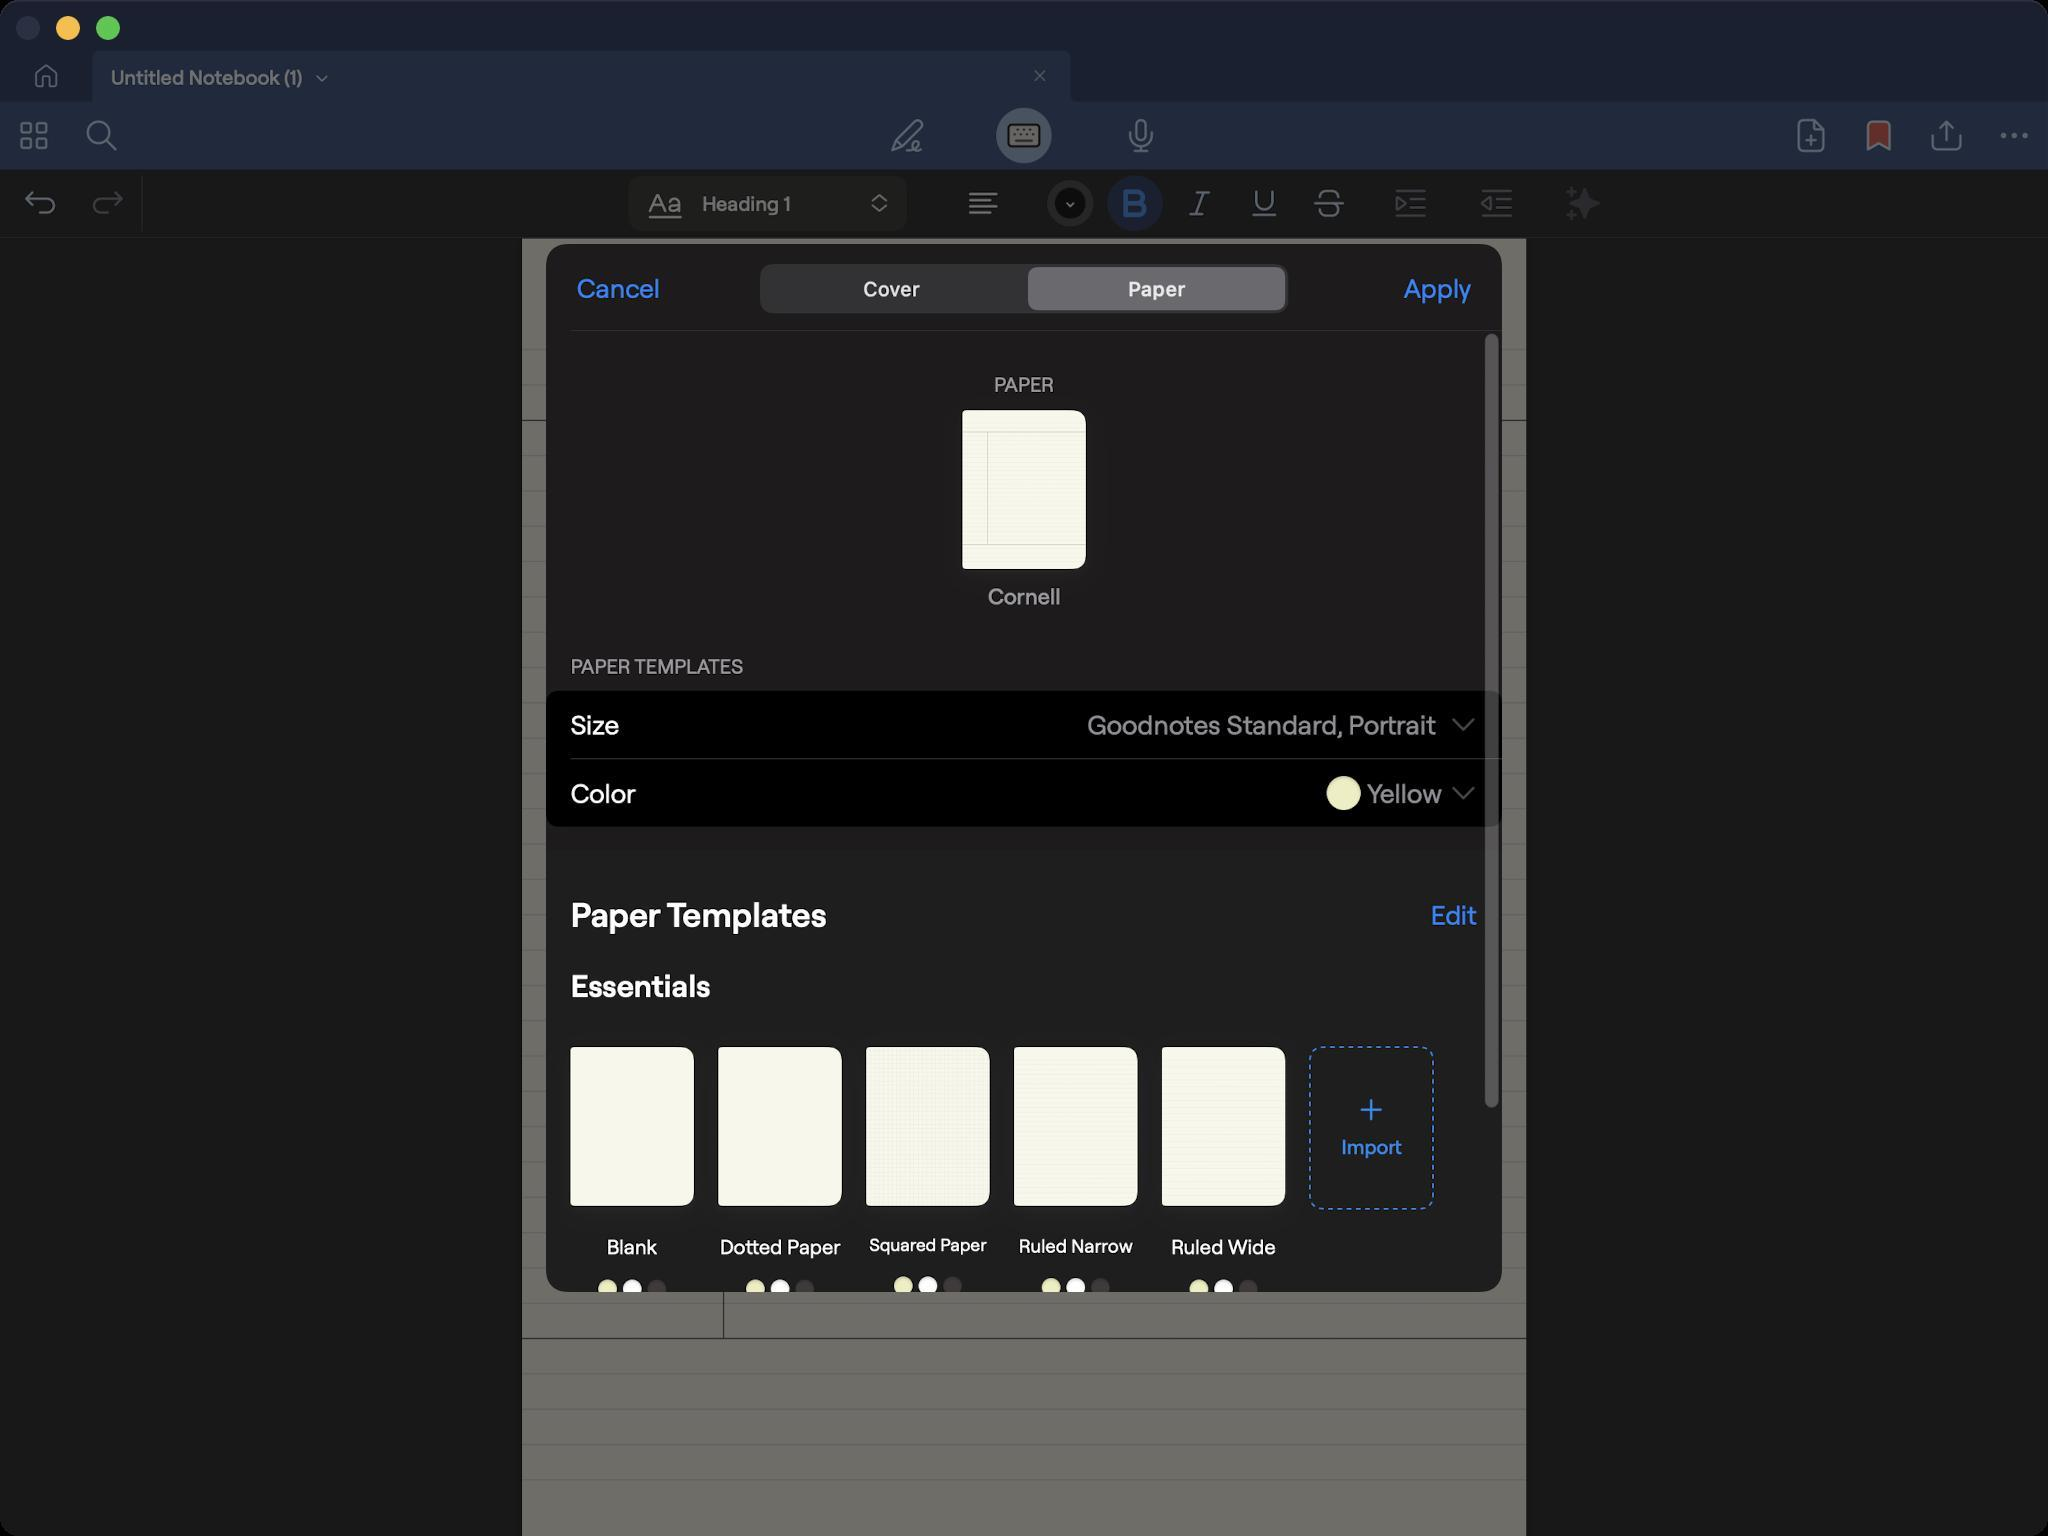
Accessibility tree:
{"name": "Untitled_Notebook_(1)", "role": "AXWindow", "description": null, "role_description": "standard window", "value": null, "position": "352.00;95.00", "size": "1024;768", "children": [{"name": null, "role": "AXGroup", "description": null, "role_description": "group", "value": null, "position": "0.00;0.00", "size": "1024;768", "children": [{"name": null, "role": "AXGroup", "description": null, "role_description": "group", "value": null, "position": "0.00;0.00", "size": "1024;28", "children": []}, {"name": null, "role": "AXGroup", "description": null, "role_description": "group", "value": null, "position": "0.00;0.00", "size": "1024;15", "children": []}, {"name": null, "role": "AXGroup", "description": null, "role_description": "group", "value": null, "position": "0.00;0.00", "size": "1024;768", "children": []}]}, {"name": null, "role": "AXButton", "description": null, "role_description": "close button", "value": null, "position": "7.00;6.00", "size": "14;16", "children": []}, {"name": null, "role": "AXButton", "description": null, "role_description": "zoom button", "value": null, "position": "47.00;6.00", "size": "14;16", "children": [{"name": null, "role": "AXGroup", "description": null, "role_description": "group", "value": null, "position": "47.00;6.00", "size": "14;16", "children": [{"name": null, "role": "AXGroup", "description": null, "role_description": "group", "value": null, "position": "47.00;6.00", "size": "14;16", "children": []}]}]}, {"name": null, "role": "AXButton", "description": null, "role_description": "minimize button", "value": null, "position": "27.00;6.00", "size": "14;16", "children": []}, {"name": null, "role": "AXSheet", "description": null, "role_description": "sheet", "value": null, "position": "273.00;122.00", "size": "478;524", "children": [{"name": null, "role": "AXGroup", "description": null, "role_description": "group", "value": null, "position": "273.00;122.00", "size": "478;524", "children": [{"name": null, "role": "AXGroup", "description": null, "role_description": "group", "value": null, "position": "273.00;122.00", "size": "478;524", "children": [{"name": null, "role": "AXGroup", "description": null, "role_description": "Nav bar", "value": null, "position": "273.00;122.00", "size": "478;43", "children": [{"name": null, "role": "AXButton", "description": "Cancel", "role_description": "button", "value": null, "position": "288.40;135.86", "size": "42;16", "children": []}, {"name": null, "role": "AXTabGroup", "description": null, "role_description": "tab group", "value": null, "position": "380.03;132.01", "size": "264;24", "children": [{"name": null, "role": "AXRadioButton", "description": "Cover", "role_description": "tab", "value": 0, "position": "380.03;132.01", "size": "132;25", "children": []}, {"name": null, "role": "AXRadioButton", "description": "Paper", "role_description": "tab", "value": 1, "position": "512.47;132.01", "size": "132;25", "children": []}]}, {"name": null, "role": "AXButton", "description": "Apply", "role_description": "button", "value": null, "position": "701.89;135.86", "size": "34;16", "children": []}]}, {"name": null, "role": "AXGroup", "description": null, "role_description": "group", "value": null, "position": "273.00;122.00", "size": "478;524", "children": [{"name": null, "role": "AXGroup", "description": null, "role_description": "group", "value": null, "position": "273.00;122.00", "size": "478;524", "children": [{"name": null, "role": "AXGroup", "description": null, "role_description": "collection", "value": null, "position": "273.00;122.00", "size": "478;524", "children": [{"name": null, "role": "AXGroup", "description": null, "role_description": "group", "value": null, "position": "273.00;165.12", "size": "478;260", "children": [{"name": null, "role": "AXStaticText", "description": "PAPER", "role_description": "text", "value": null, "position": "497.07;185.91", "size": "30;12", "children": []}, {"name": null, "role": "AXImage", "description": null, "role_description": "image", "value": null, "position": "481.28;205.16", "size": "62;79", "children": []}, {"name": null, "role": "AXStaticText", "description": "Cornell", "role_description": "text", "value": null, "position": "493.80;291.40", "size": "37;14", "children": []}, {"name": null, "role": "AXStaticText", "description": "PAPER TEMPLATES", "role_description": "text", "value": null, "position": "285.32;326.82", "size": "87;12", "children": []}, {"name": null, "role": "AXStaticText", "description": "Size", "role_description": "text", "value": null, "position": "285.32;354.15", "size": "25;16", "children": []}, {"name": null, "role": "AXStaticText", "description": "Goodnotes Standard, Portrait", "role_description": "text", "value": null, "position": "543.65;354.15", "size": "175;16", "children": []}, {"name": null, "role": "AXImage", "description": "Go Down", "role_description": "image", "value": null, "position": "726.14;359.16", "size": "11;7", "children": []}, {"name": null, "role": "AXStaticText", "description": "Color", "role_description": "text", "value": null, "position": "285.32;388.42", "size": "33;16", "children": []}, {"name": null, "role": "AXStaticText", "description": "Yellow", "role_description": "text", "value": null, "position": "683.41;388.42", "size": "38;16", "children": []}, {"name": null, "role": "AXImage", "description": "Go Down", "role_description": "image", "value": null, "position": "726.14;393.42", "size": "11;7", "children": []}]}, {"name": null, "role": "AXGroup", "description": null, "role_description": "group", "value": null, "position": "273.00;425.00", "size": "478;242", "children": [{"name": null, "role": "AXStaticText", "description": "Paper Templates", "role_description": "text", "value": null, "position": "285.32;446.56", "size": "128;22", "children": []}, {"name": null, "role": "AXButton", "description": "Edit", "role_description": "button", "value": null, "position": "715.37;449.25", "size": "23;16", "children": []}, {"name": null, "role": "AXHeading", "description": "Essentials", "role_description": "heading", "value": null, "position": "285.32;483.13", "size": "70;19", "children": []}, {"name": null, "role": "AXGroup", "description": null, "role_description": "group", "value": null, "position": "279.16;511.24", "size": "466;152", "children": [{"name": null, "role": "AXGroup", "description": null, "role_description": "group", "value": null, "position": "279.16;511.24", "size": "444;152", "children": [{"name": null, "role": "AXGroup", "description": null, "role_description": "group", "value": null, "position": "285.32;523.56", "size": "431;134", "children": [{"name": null, "role": "AXImage", "description": null, "role_description": "image", "value": null, "position": "285.32;523.56", "size": "62;79", "children": []}, {"name": null, "role": "AXImage", "description": null, "role_description": "image", "value": null, "position": "359.24;523.56", "size": "62;79", "children": []}, {"name": null, "role": "AXImage", "description": null, "role_description": "image", "value": null, "position": "433.16;523.56", "size": "62;79", "children": []}, {"name": null, "role": "AXImage", "description": null, "role_description": "image", "value": null, "position": "507.08;523.56", "size": "62;79", "children": []}, {"name": null, "role": "AXImage", "description": null, "role_description": "image", "value": null, "position": "581.00;523.56", "size": "62;79", "children": []}, {"name": null, "role": "AXStaticText", "description": "Blank", "role_description": "text", "value": null, "position": "303.41;617.12", "size": "25;12", "children": []}, {"name": null, "role": "AXStaticText", "description": "Dotted Paper", "role_description": "text", "value": null, "position": "359.82;617.12", "size": "60;12", "children": []}, {"name": null, "role": "AXStaticText", "description": "Squared Paper", "role_description": "text", "value": null, "position": "434.51;617.12", "size": "59;11", "children": []}, {"name": null, "role": "AXStaticText", "description": "Ruled Narrow", "role_description": "text", "value": null, "position": "509.20;617.12", "size": "57;12", "children": []}, {"name": null, "role": "AXStaticText", "description": "Ruled Wide", "role_description": "text", "value": null, "position": "585.62;617.12", "size": "52;12", "children": []}, {"name": null, "role": "AXPopUpButton", "description": "Import", "role_description": "pop up button", "value": null, "position": "654.92;523.56", "size": "62;134", "children": []}]}]}]}]}]}, {"name": null, "role": "AXButton", "description": null, "role_description": "button", "value": null, "position": "512.09;405.75", "size": "0;0", "children": []}]}]}]}]}]}]}